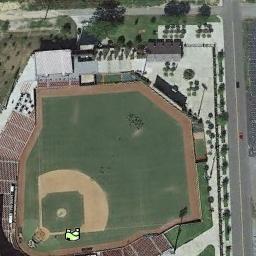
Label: baseball_diamond